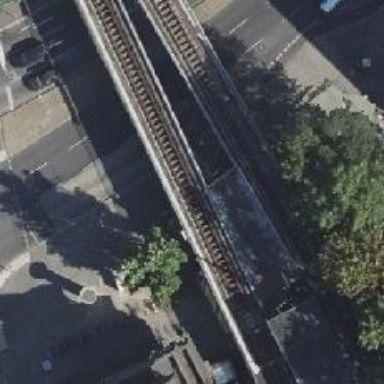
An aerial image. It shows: Bridge with electrified bottom rail tracks.